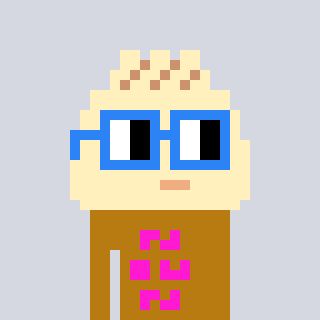
a pixel art character with square blue glasses, a porkbao-shaped head and a gold-colored body on a cool background